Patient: sex M, age 61
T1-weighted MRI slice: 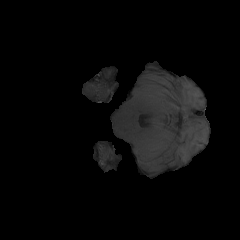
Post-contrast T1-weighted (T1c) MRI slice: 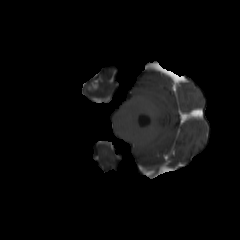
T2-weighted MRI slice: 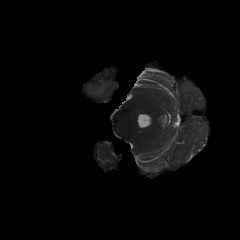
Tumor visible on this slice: yes
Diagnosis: Glioblastoma, IDH-wildtype
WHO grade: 4